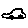
Label: car